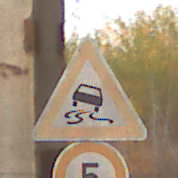
Verkehrszeichen: SchleuderOderRutschgefahr
Zusatzzeichen unten: Geschwindigkeit5
Umgebung: Roofed, Suburban
Tageszeit: SunriseSunset
Wetter: Clear
Licht: Natural
Jahreszeit: NotSpecified
Kontrast: MediumContrast